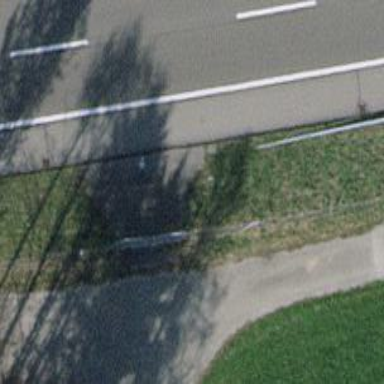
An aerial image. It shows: Gate.